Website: home-depot
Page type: payment
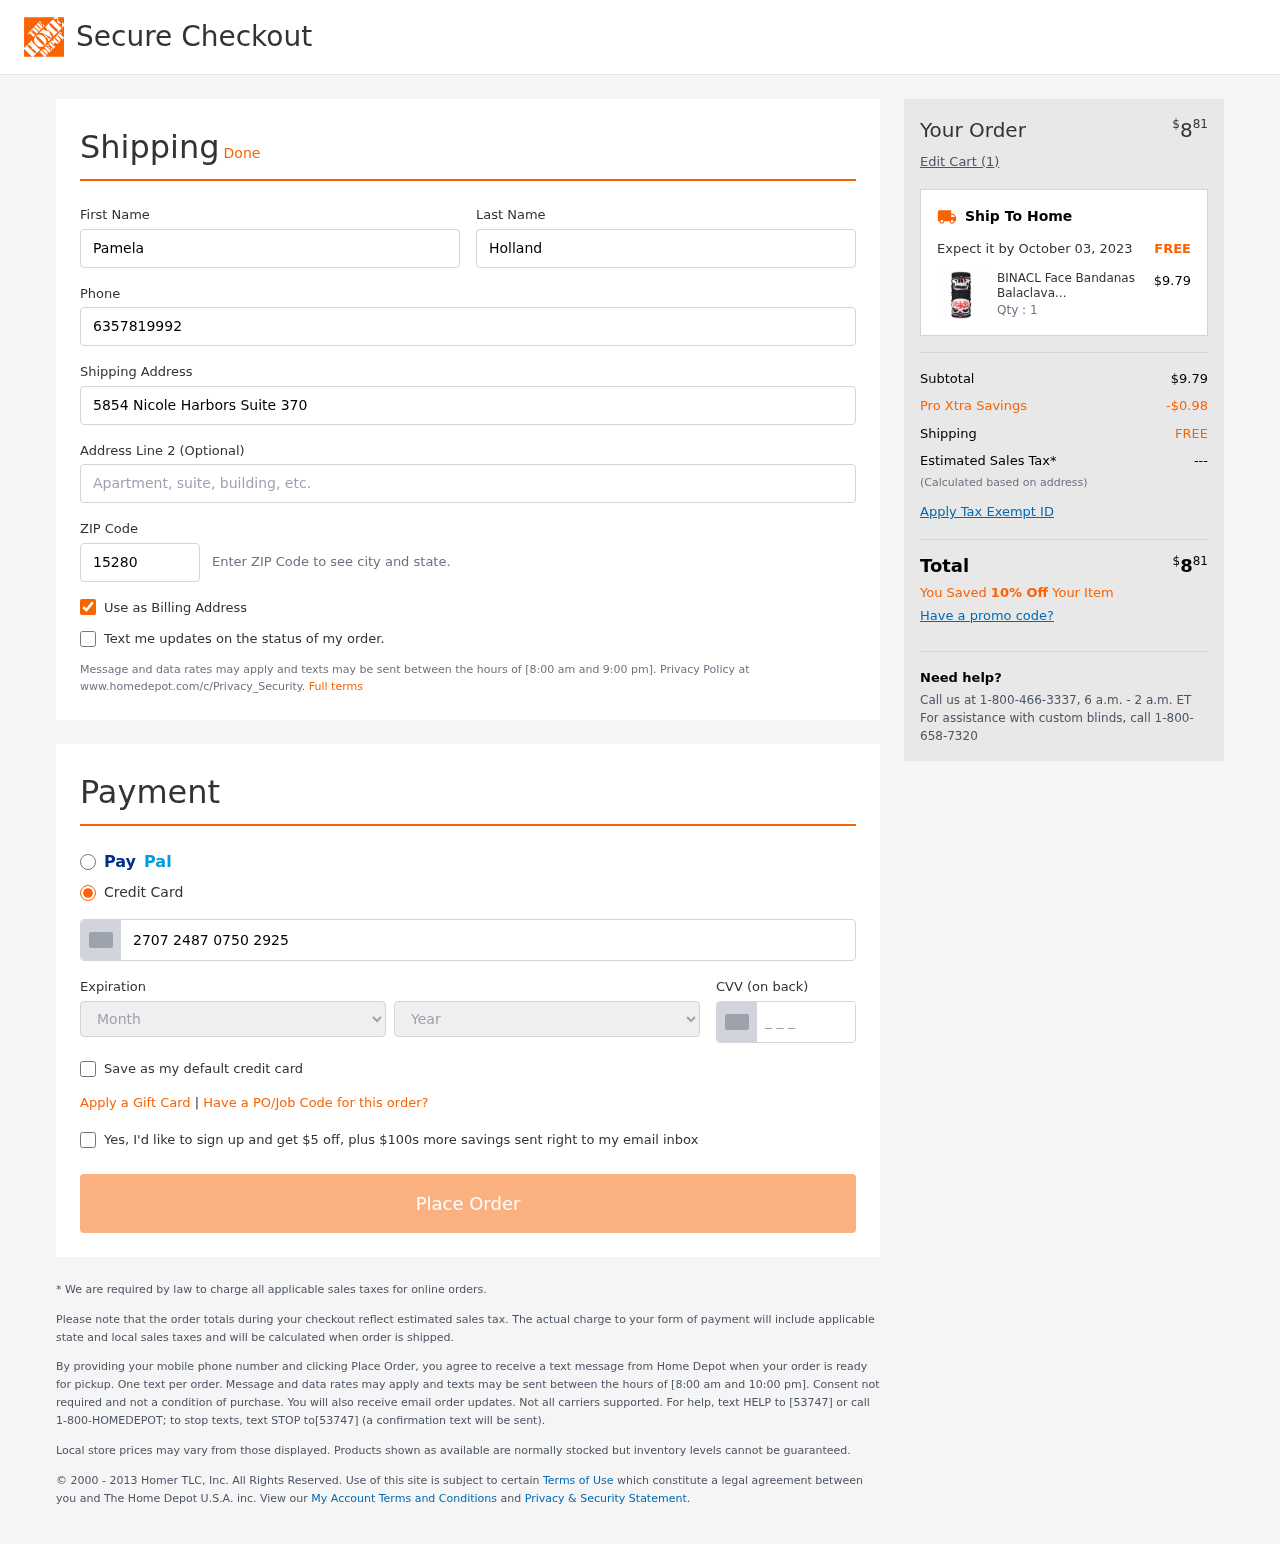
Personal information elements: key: PII_CARD_CVV
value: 377
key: PII_CARD_EXPIRY_MONTH
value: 05
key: PII_CARD_EXPIRY_YEAR
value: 28
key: PII_CARD_NUMBER
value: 2707 2487 0750 2925
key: PII_FIRSTNAME
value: Pamela
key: PII_LASTNAME
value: Holland
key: PII_PHONE
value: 6357819992
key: PII_POSTCODE
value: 15280
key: PII_STREET
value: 5854 Nicole Harbors Suite 370
Product elements: key: PRODUCT1_NAME
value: BINACL Face Bandanas Balaclava, Unisex Neck Gaiter Scarf Novelty Stretchable Wind Sun UV Protection
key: PRODUCT1_PRICE
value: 9.79
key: PRODUCT1_QUANTITY
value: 1
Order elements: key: ORDER_TOTAL
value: $881
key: ORDER_NUM_ITEMS
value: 1
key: ORDER_DELIVERY_DATE
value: October 03, 2023
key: ORDER_SUBTOTAL
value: $9.79
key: ORDER_DISCOUNT
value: -$0.98
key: ORDER_SHIPPING_COST
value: FREE